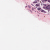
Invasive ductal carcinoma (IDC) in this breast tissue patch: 0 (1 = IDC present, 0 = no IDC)